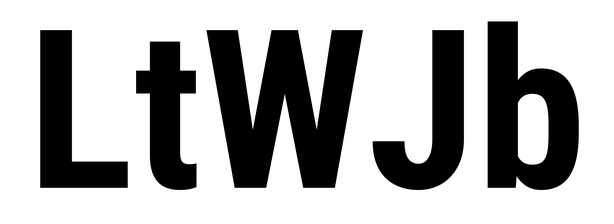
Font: Roboto_Condensed_Bold